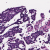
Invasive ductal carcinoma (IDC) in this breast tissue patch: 1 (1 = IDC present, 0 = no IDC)